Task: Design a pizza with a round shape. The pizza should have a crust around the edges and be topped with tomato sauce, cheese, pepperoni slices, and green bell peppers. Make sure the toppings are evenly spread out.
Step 370:
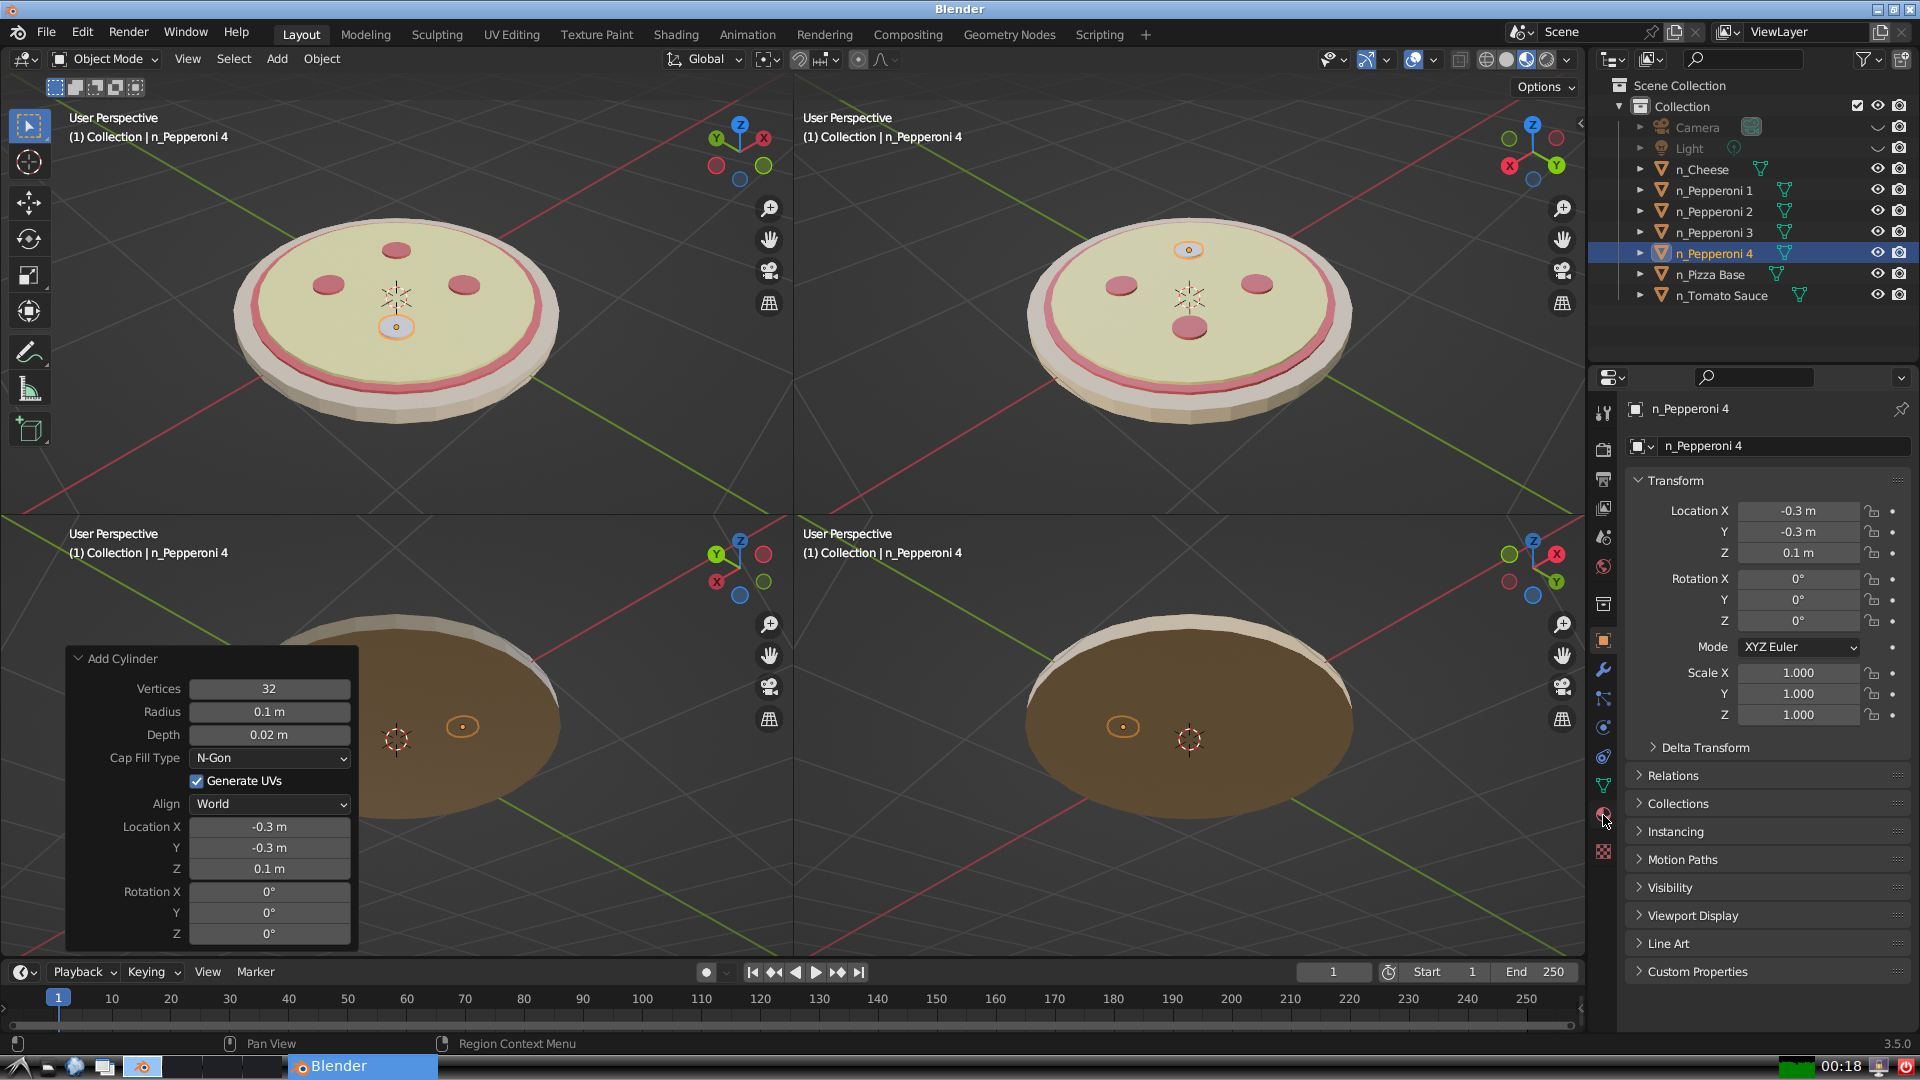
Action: click: no